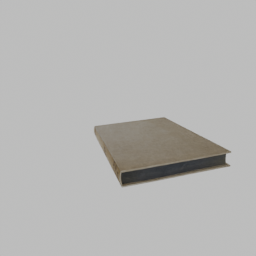
Label: tools